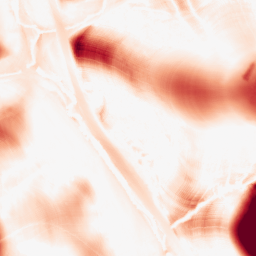
Category: morphological
Decomposition family: tophat
Decomposition parameters: size: 50
mode: white
Upsampling method: lanczos
Upsampling parameters: scale: 2
Upsampling scale: 2